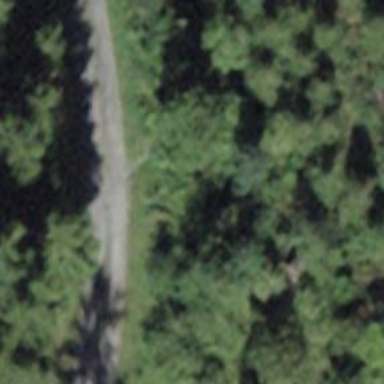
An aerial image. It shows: Gravel track with grade2 quality.